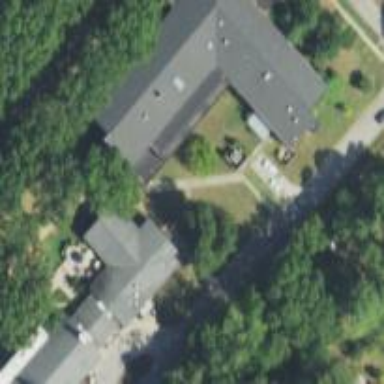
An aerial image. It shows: College building.